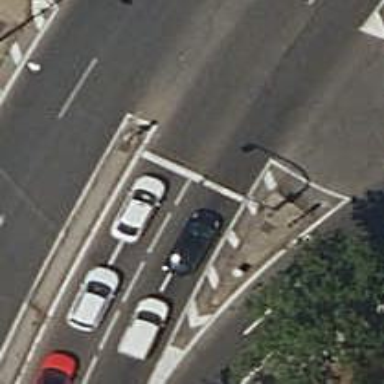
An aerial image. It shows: Road with traffic signals.